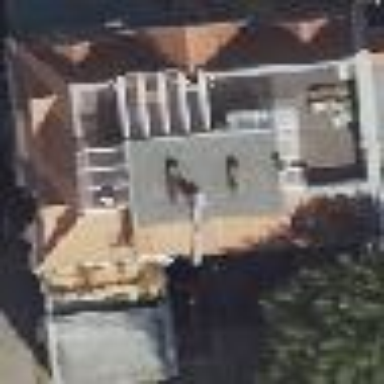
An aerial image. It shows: Residential building with uniquely designed quadruple saltbox roof.